Question: Can somone take a look and see why my site tagline when scrolling down the page stays above the navigation and does not go behind.
Here is the css for my tagline
'''
#banner-tagline {
color: #FFFFFF;
font-size: 44px;
position: relative;
text-align: center;
z-index: 99999;
top: 50%;
}
'''
<URL>

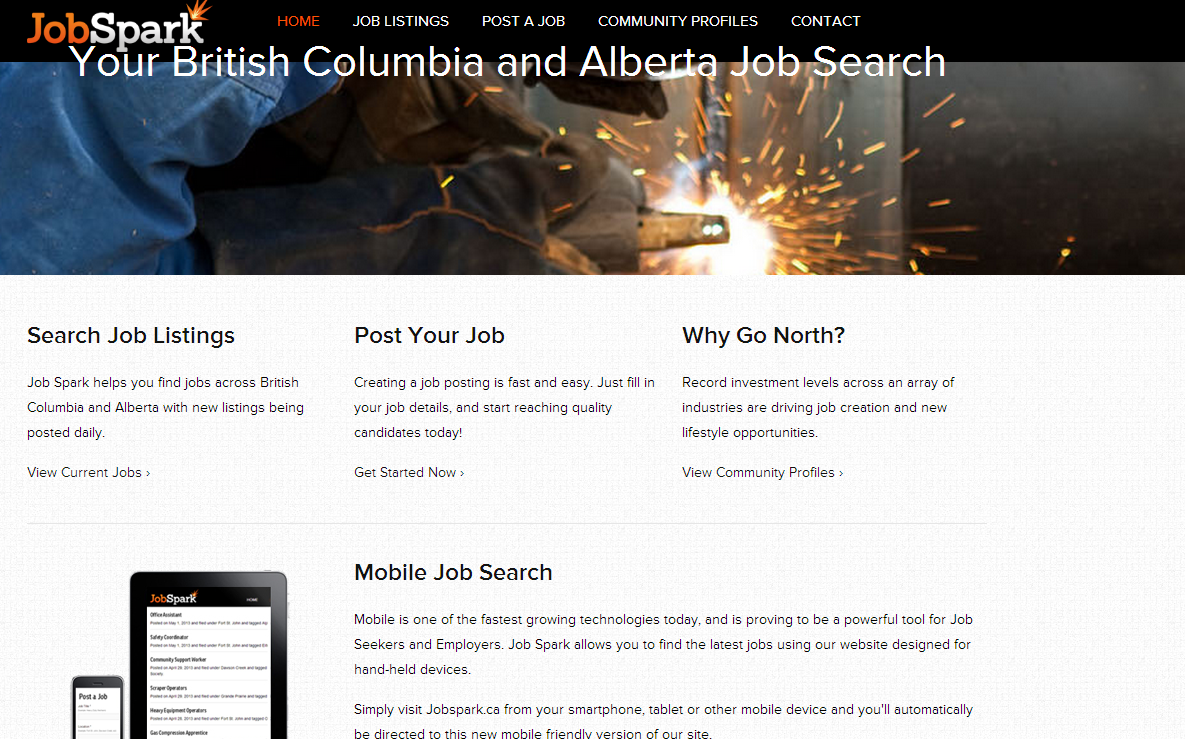
Answer: Set the 'z-index' to 4. You have the top tagline with z-index:5. The one with z-index 5 hides one with 4.
The Z position of each element is considered as 'layer ordering' and expressed as an integer representing the stacking order for rendering.